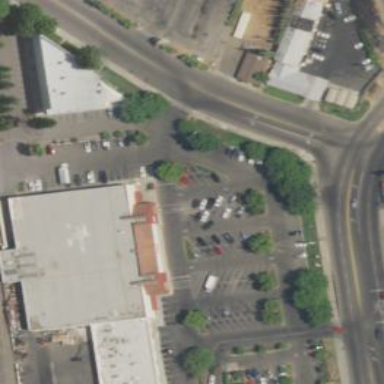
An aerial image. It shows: Commercial area with supermarket.